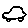
Label: car